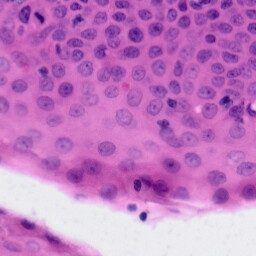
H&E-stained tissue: Tonsil